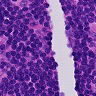
Metastatic tissue present: no